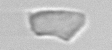
Label: detritus_transparent